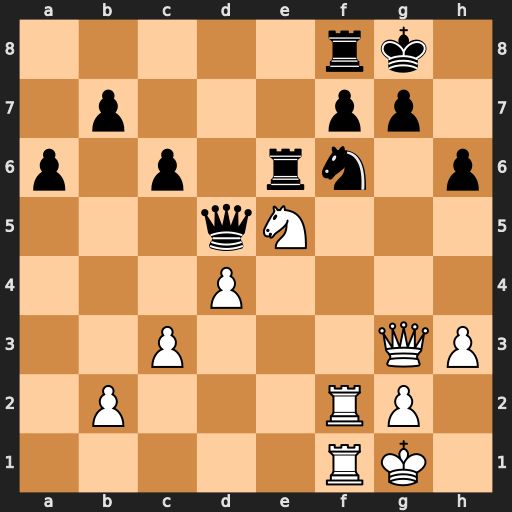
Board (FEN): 5rk1/1p3pp1/p1p1rn1p/3qN3/3P4/2P3QP/1P3RP1/5RK1
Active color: w
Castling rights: -
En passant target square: -
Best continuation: Rxf6 Rxf6 Rxf6